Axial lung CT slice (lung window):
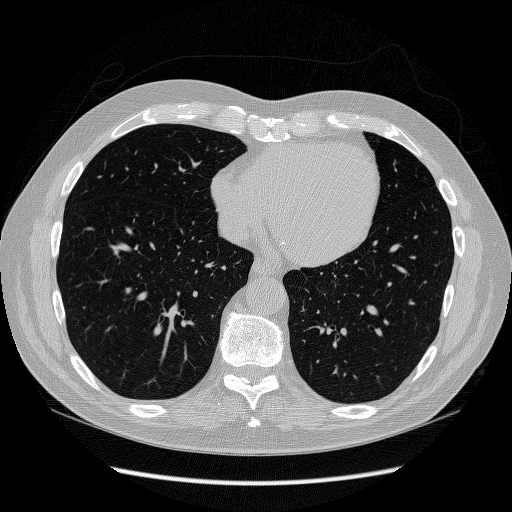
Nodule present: no